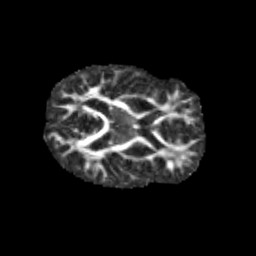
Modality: FA
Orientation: axial
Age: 10
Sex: male
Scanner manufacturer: siemens
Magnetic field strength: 3 T
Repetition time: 3.8 s
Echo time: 0.07 s